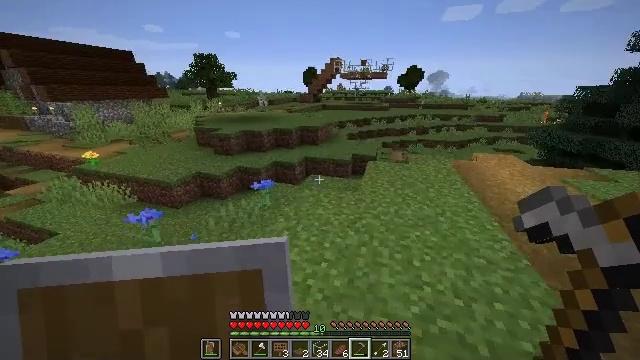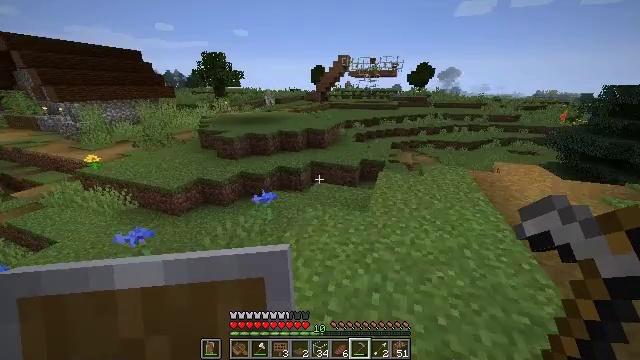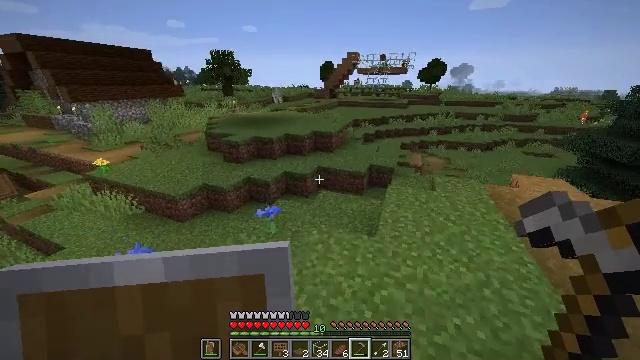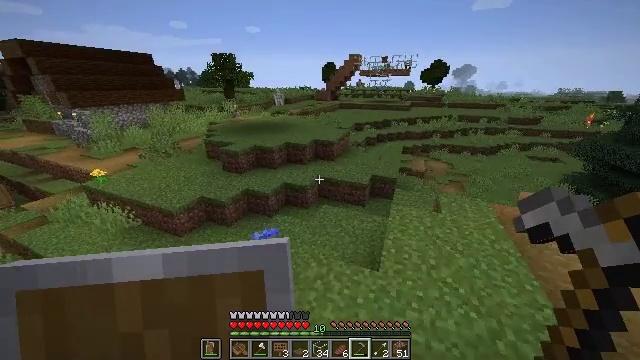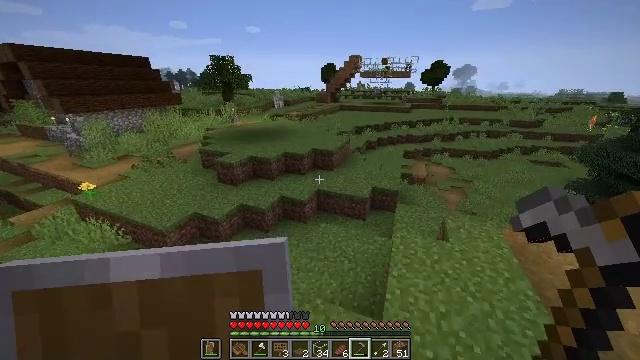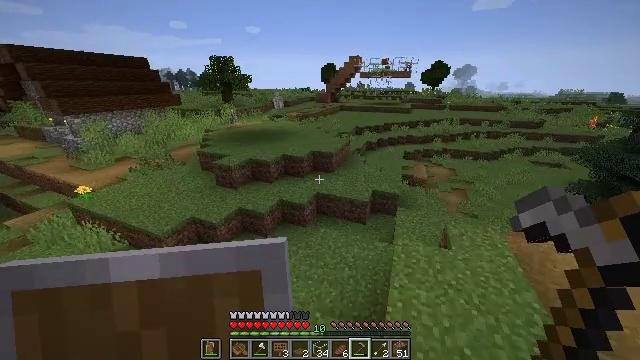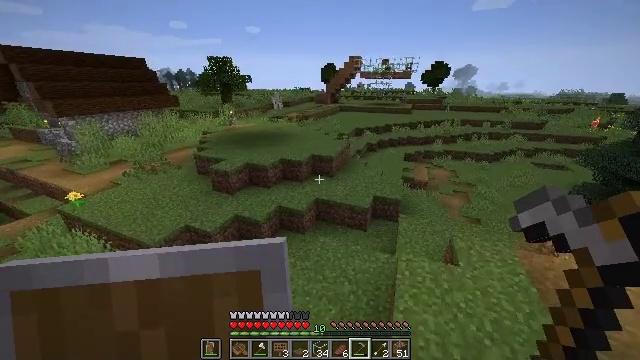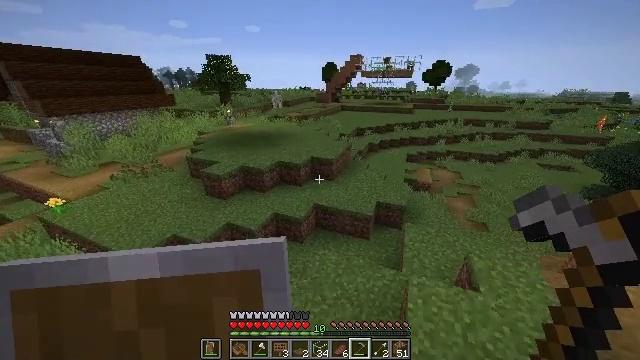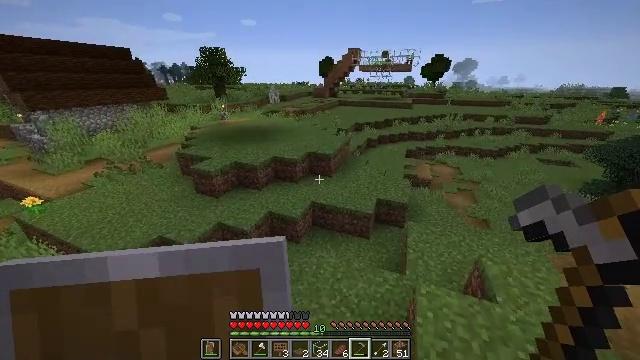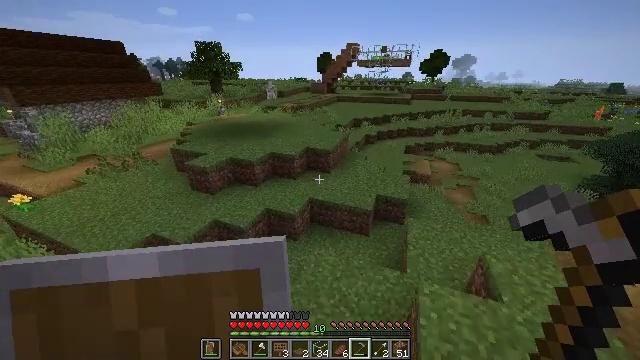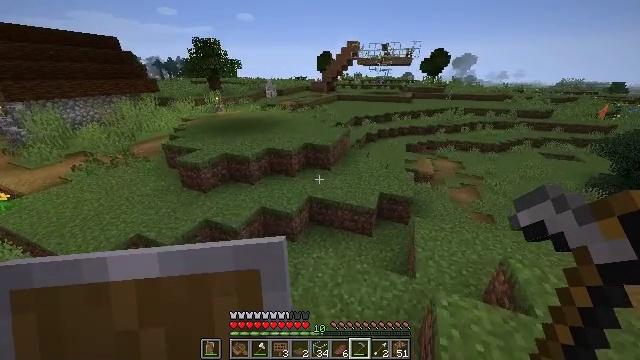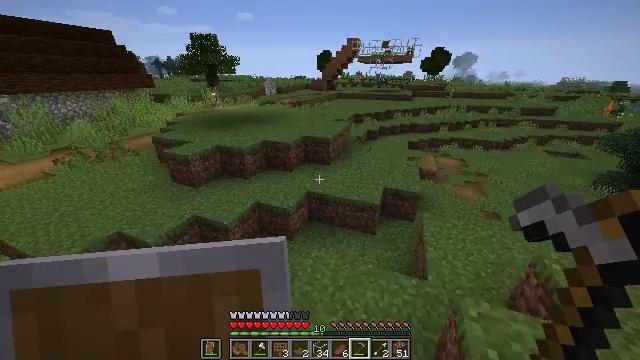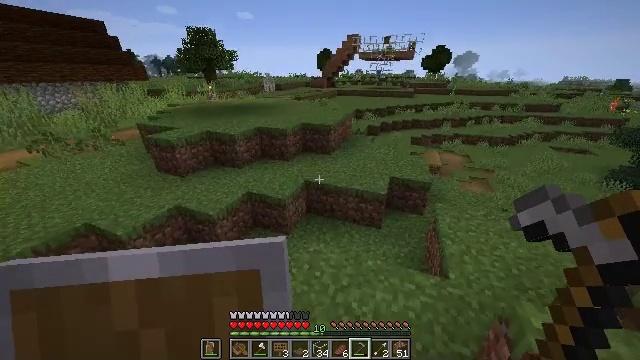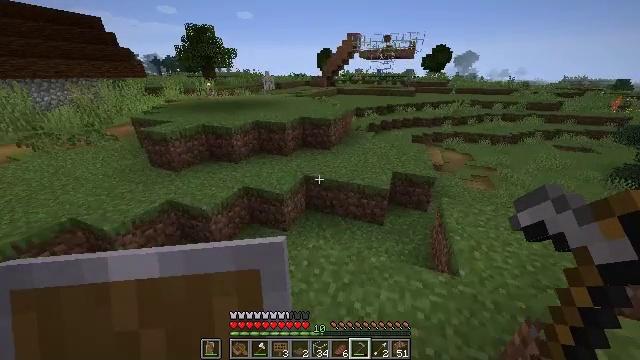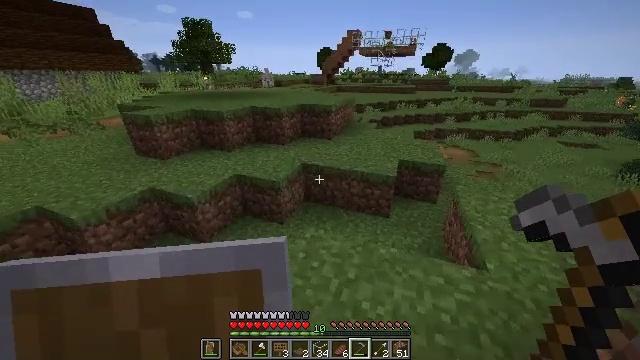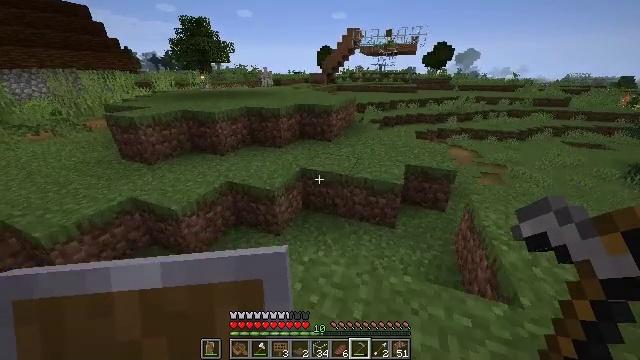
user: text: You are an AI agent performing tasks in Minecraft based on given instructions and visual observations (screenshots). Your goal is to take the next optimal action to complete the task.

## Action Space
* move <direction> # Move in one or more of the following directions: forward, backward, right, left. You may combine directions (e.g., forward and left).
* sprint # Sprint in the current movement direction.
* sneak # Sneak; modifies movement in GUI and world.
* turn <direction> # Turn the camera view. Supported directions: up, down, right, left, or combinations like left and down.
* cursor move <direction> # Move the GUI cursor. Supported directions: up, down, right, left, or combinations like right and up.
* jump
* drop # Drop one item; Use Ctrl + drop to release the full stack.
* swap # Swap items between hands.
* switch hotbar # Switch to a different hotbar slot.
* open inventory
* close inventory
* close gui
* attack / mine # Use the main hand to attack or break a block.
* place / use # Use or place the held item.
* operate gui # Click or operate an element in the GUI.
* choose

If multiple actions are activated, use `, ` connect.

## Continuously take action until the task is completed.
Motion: motion action
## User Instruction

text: Get dirt block.
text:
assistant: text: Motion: move forward, sprint, turn left, jump
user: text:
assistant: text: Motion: move forward, sprint, turn left, jump
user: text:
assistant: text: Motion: move forward, sprint, jump
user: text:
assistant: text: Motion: move forward, sprint, jump
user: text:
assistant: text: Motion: move forward, jump
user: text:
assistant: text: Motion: move forward, jump
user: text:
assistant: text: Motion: move forward, jump
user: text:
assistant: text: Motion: move forward, turn down, jump
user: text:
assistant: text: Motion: move forward, jump
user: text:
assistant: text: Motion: move forward, jump
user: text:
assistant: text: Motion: move forward, jump
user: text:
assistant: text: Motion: move forward, jump
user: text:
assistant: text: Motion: move forward, jump
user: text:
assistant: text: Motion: move forward, jump
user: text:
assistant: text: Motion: move forward, sprint, jump
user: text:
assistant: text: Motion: move forward, sprint, turn left, jump
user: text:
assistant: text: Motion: move forward, sprint, turn left, jump
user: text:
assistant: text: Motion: move forward, sprint, turn left, jump
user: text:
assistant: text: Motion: move forward, turn left, jump
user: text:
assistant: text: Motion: move forward, jump
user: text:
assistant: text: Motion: move forward, jump
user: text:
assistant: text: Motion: move forward, jump
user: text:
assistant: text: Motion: move forward, jump
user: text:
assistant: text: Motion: move forward, turn right and up, jump
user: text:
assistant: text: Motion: move forward, turn right and up, jump
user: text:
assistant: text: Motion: move forward, turn up, jump
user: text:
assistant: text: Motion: move forward, sprint, turn up, jump
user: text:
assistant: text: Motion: move forward, sprint, turn up, jump
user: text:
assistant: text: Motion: move forward, sprint, turn up, jump
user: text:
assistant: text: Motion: move forward, sprint, jump